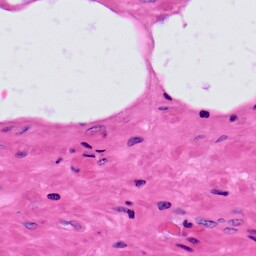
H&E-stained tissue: Prostate